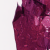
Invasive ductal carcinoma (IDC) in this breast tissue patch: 0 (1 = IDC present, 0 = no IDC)